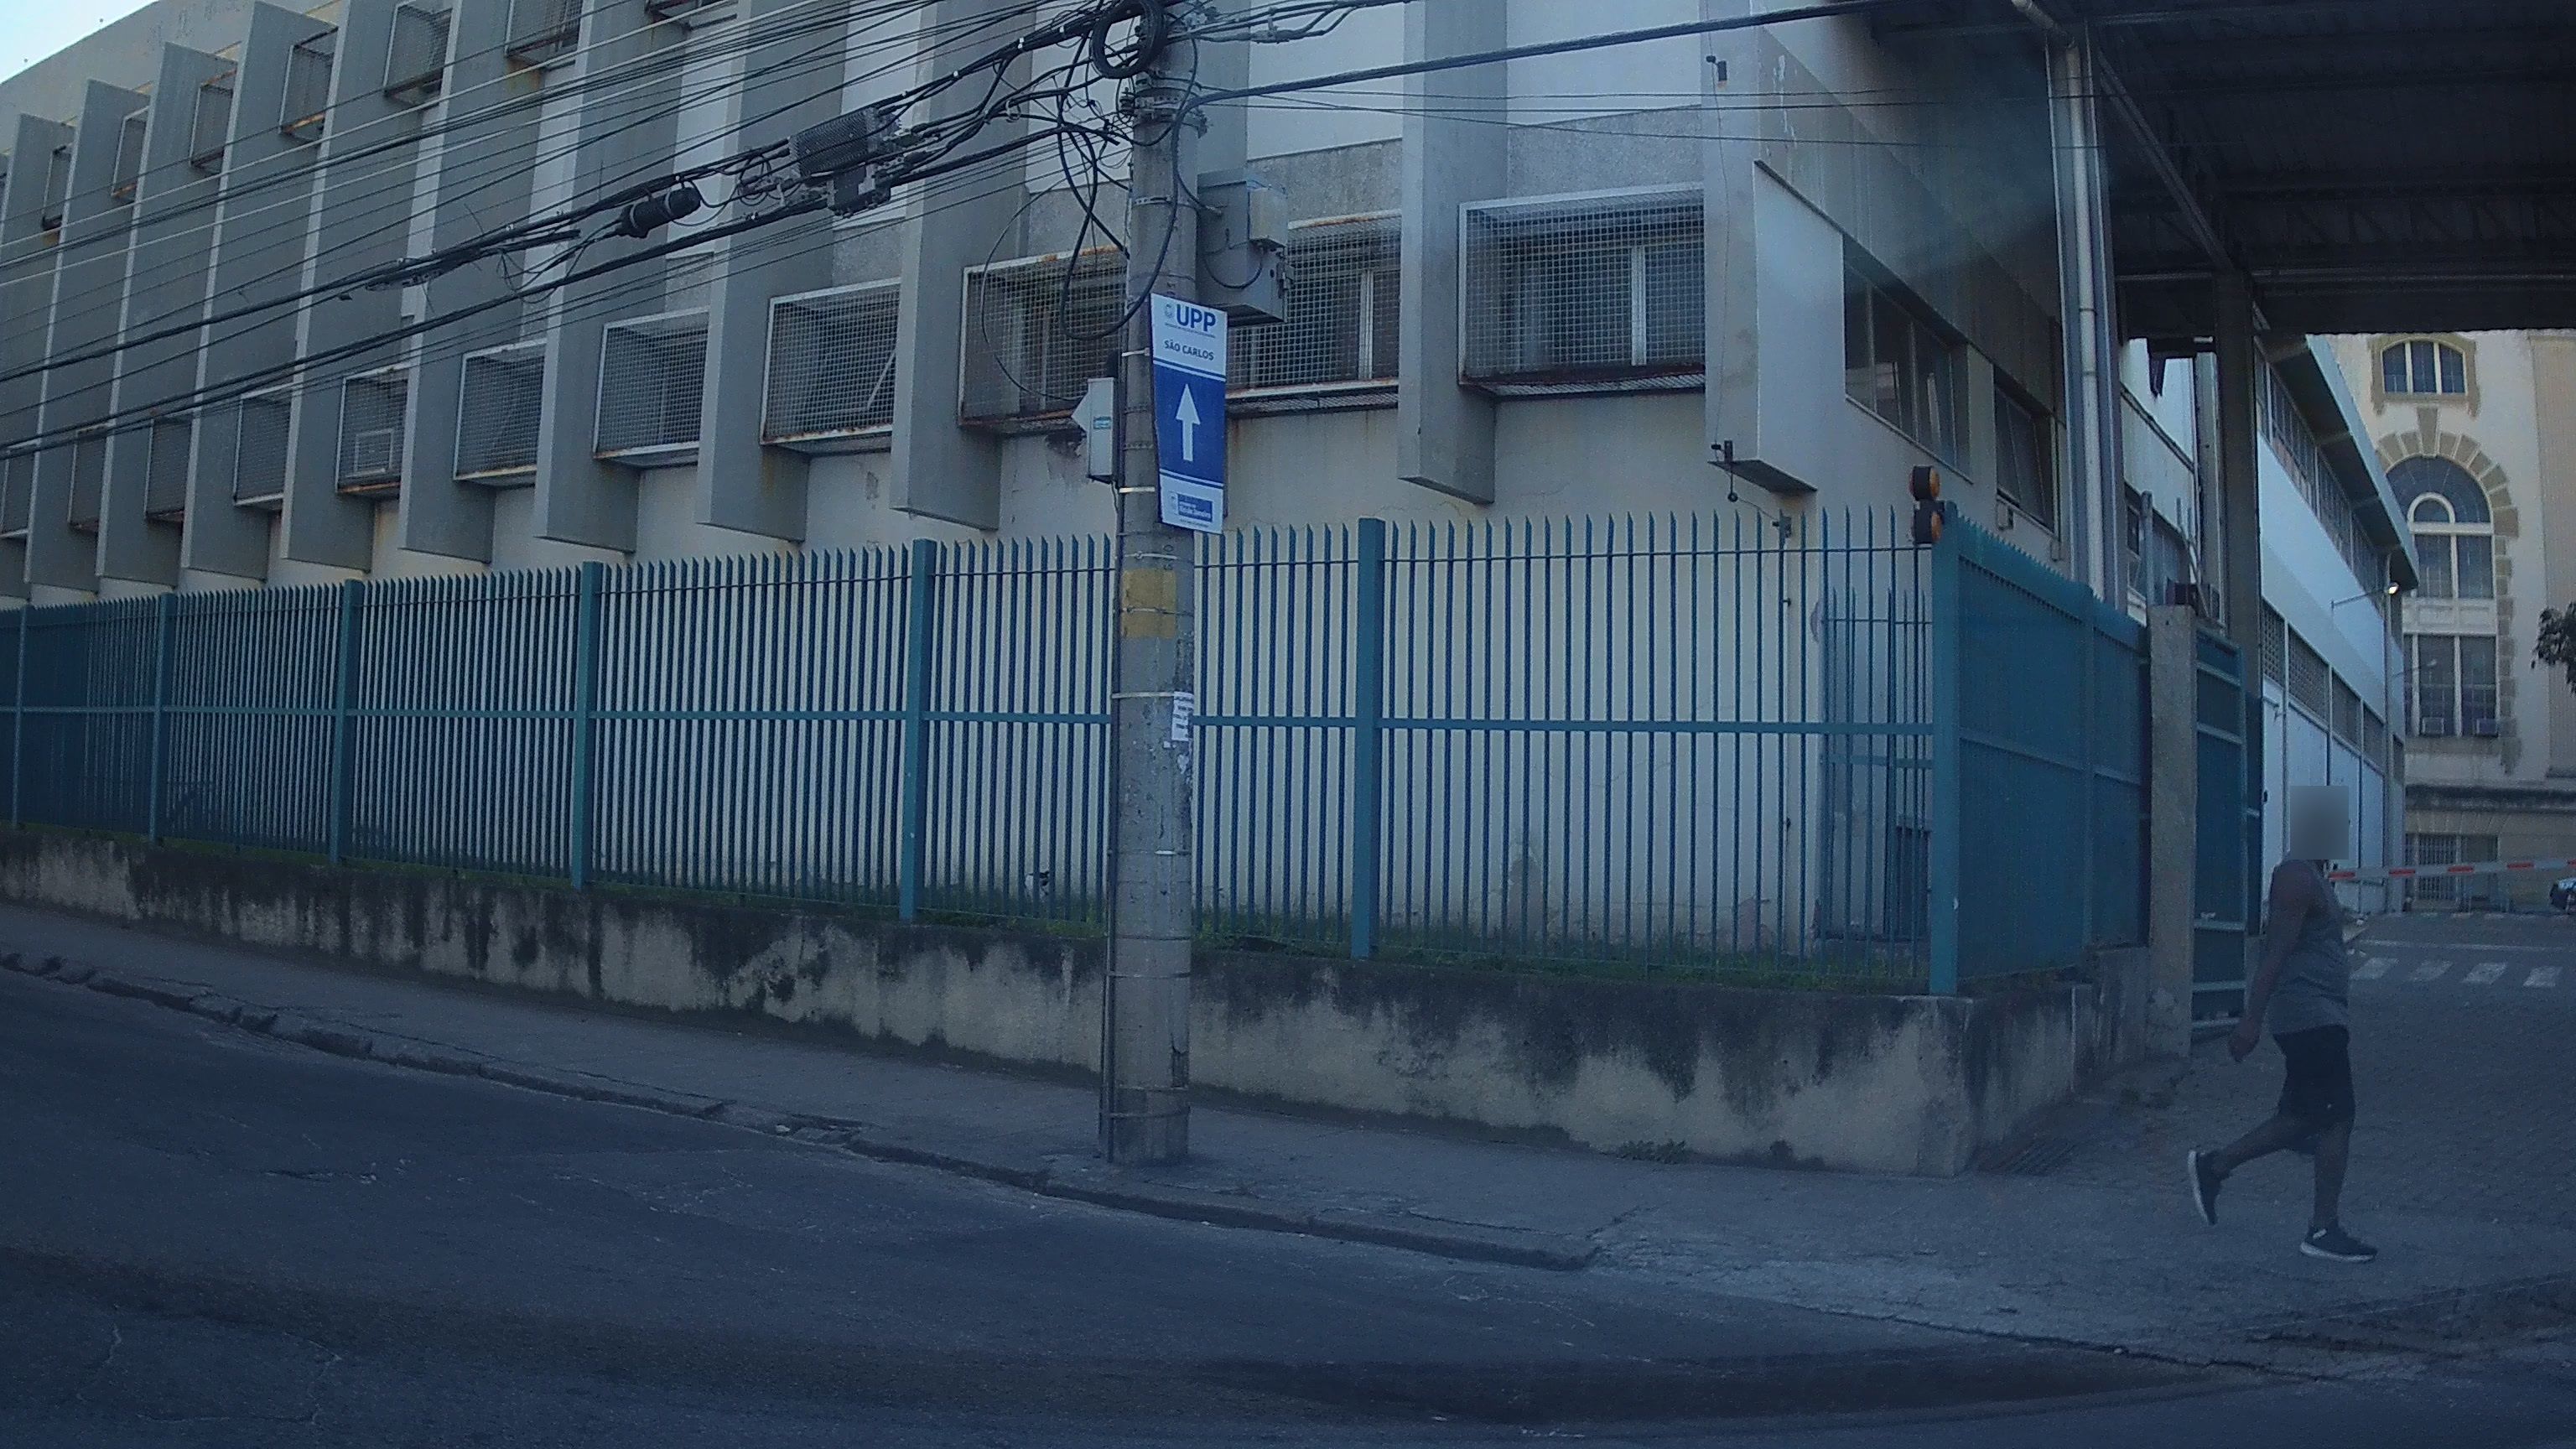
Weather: snowy
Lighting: day
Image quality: good
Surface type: railway
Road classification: residential
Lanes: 2
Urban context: urban centre
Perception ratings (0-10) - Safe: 2.56, Lively: 2.82, Beautiful: 2.21, Boring: 6.15, Depressing: 5.81, Wealthy: 2.66